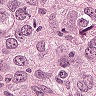
Metastatic tissue present: yes